Interaction volume radius: 5 \u00c5
Interaction volume height: 45 \u00c5
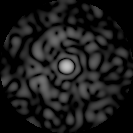
Disorder parameter: 0.82